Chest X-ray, PA view. Patient: 10 years old, sex F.
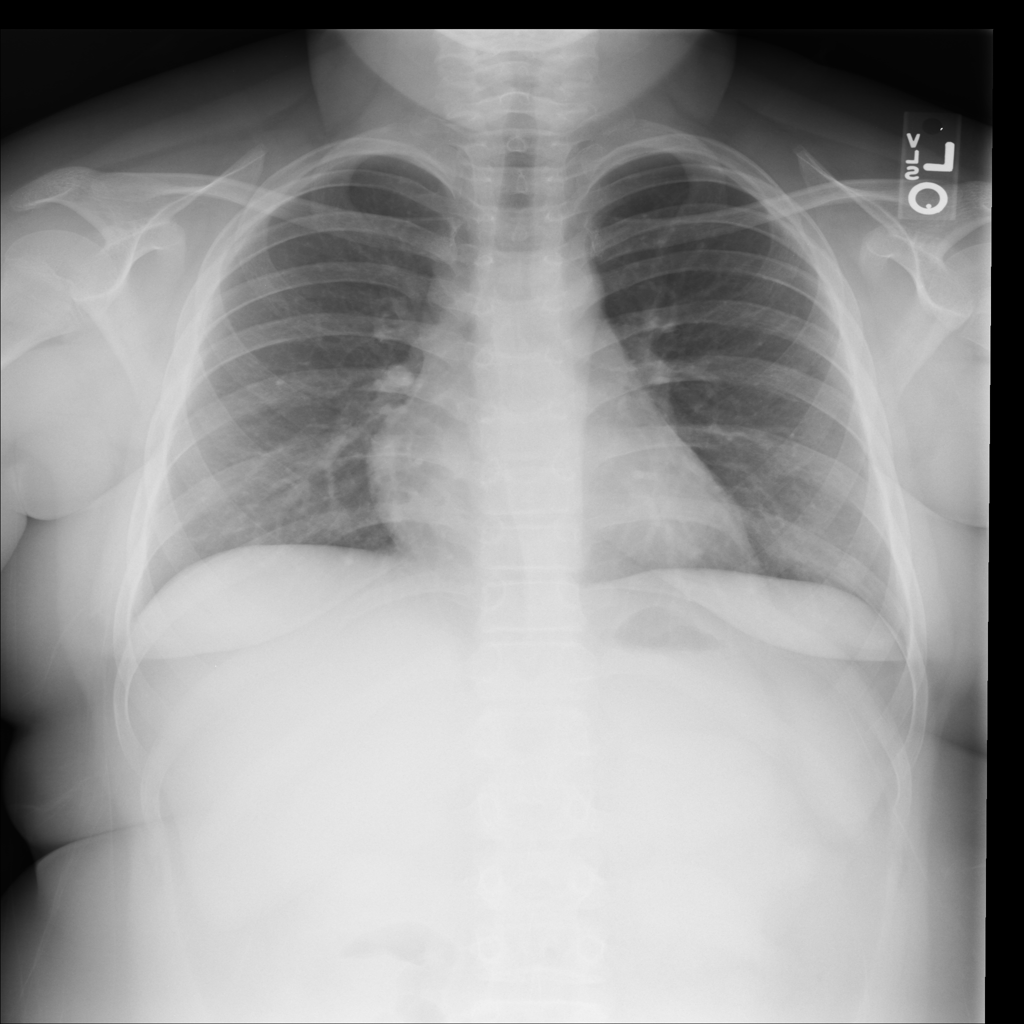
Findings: No Finding